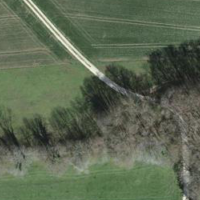
EUNIS habitat code: 52
Species observed at this site:
Orchis mascula